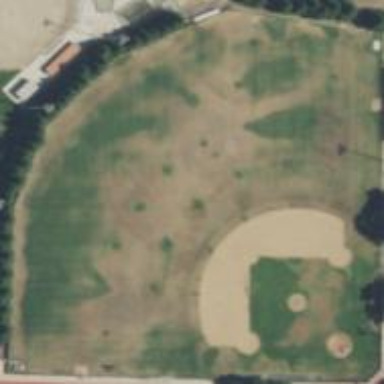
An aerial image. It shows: Baseball pitch for leisure and sports activities.